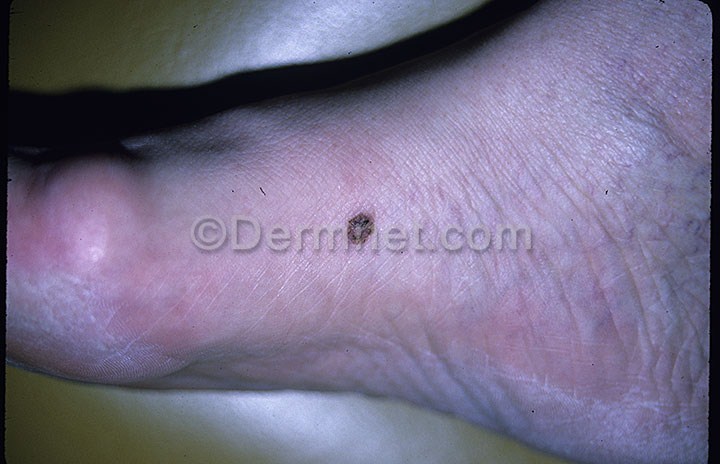
Disease: Melanoma Skin Cancer Nevi and Moles